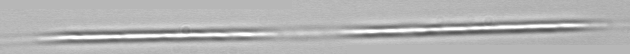
Label: Rhizosolenia